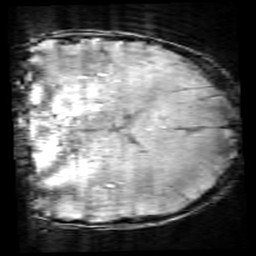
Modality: SWI
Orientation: coronal
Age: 9
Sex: female
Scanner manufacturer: siemens
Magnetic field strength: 3 T
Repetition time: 0.027 s
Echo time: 0.02 s